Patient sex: M
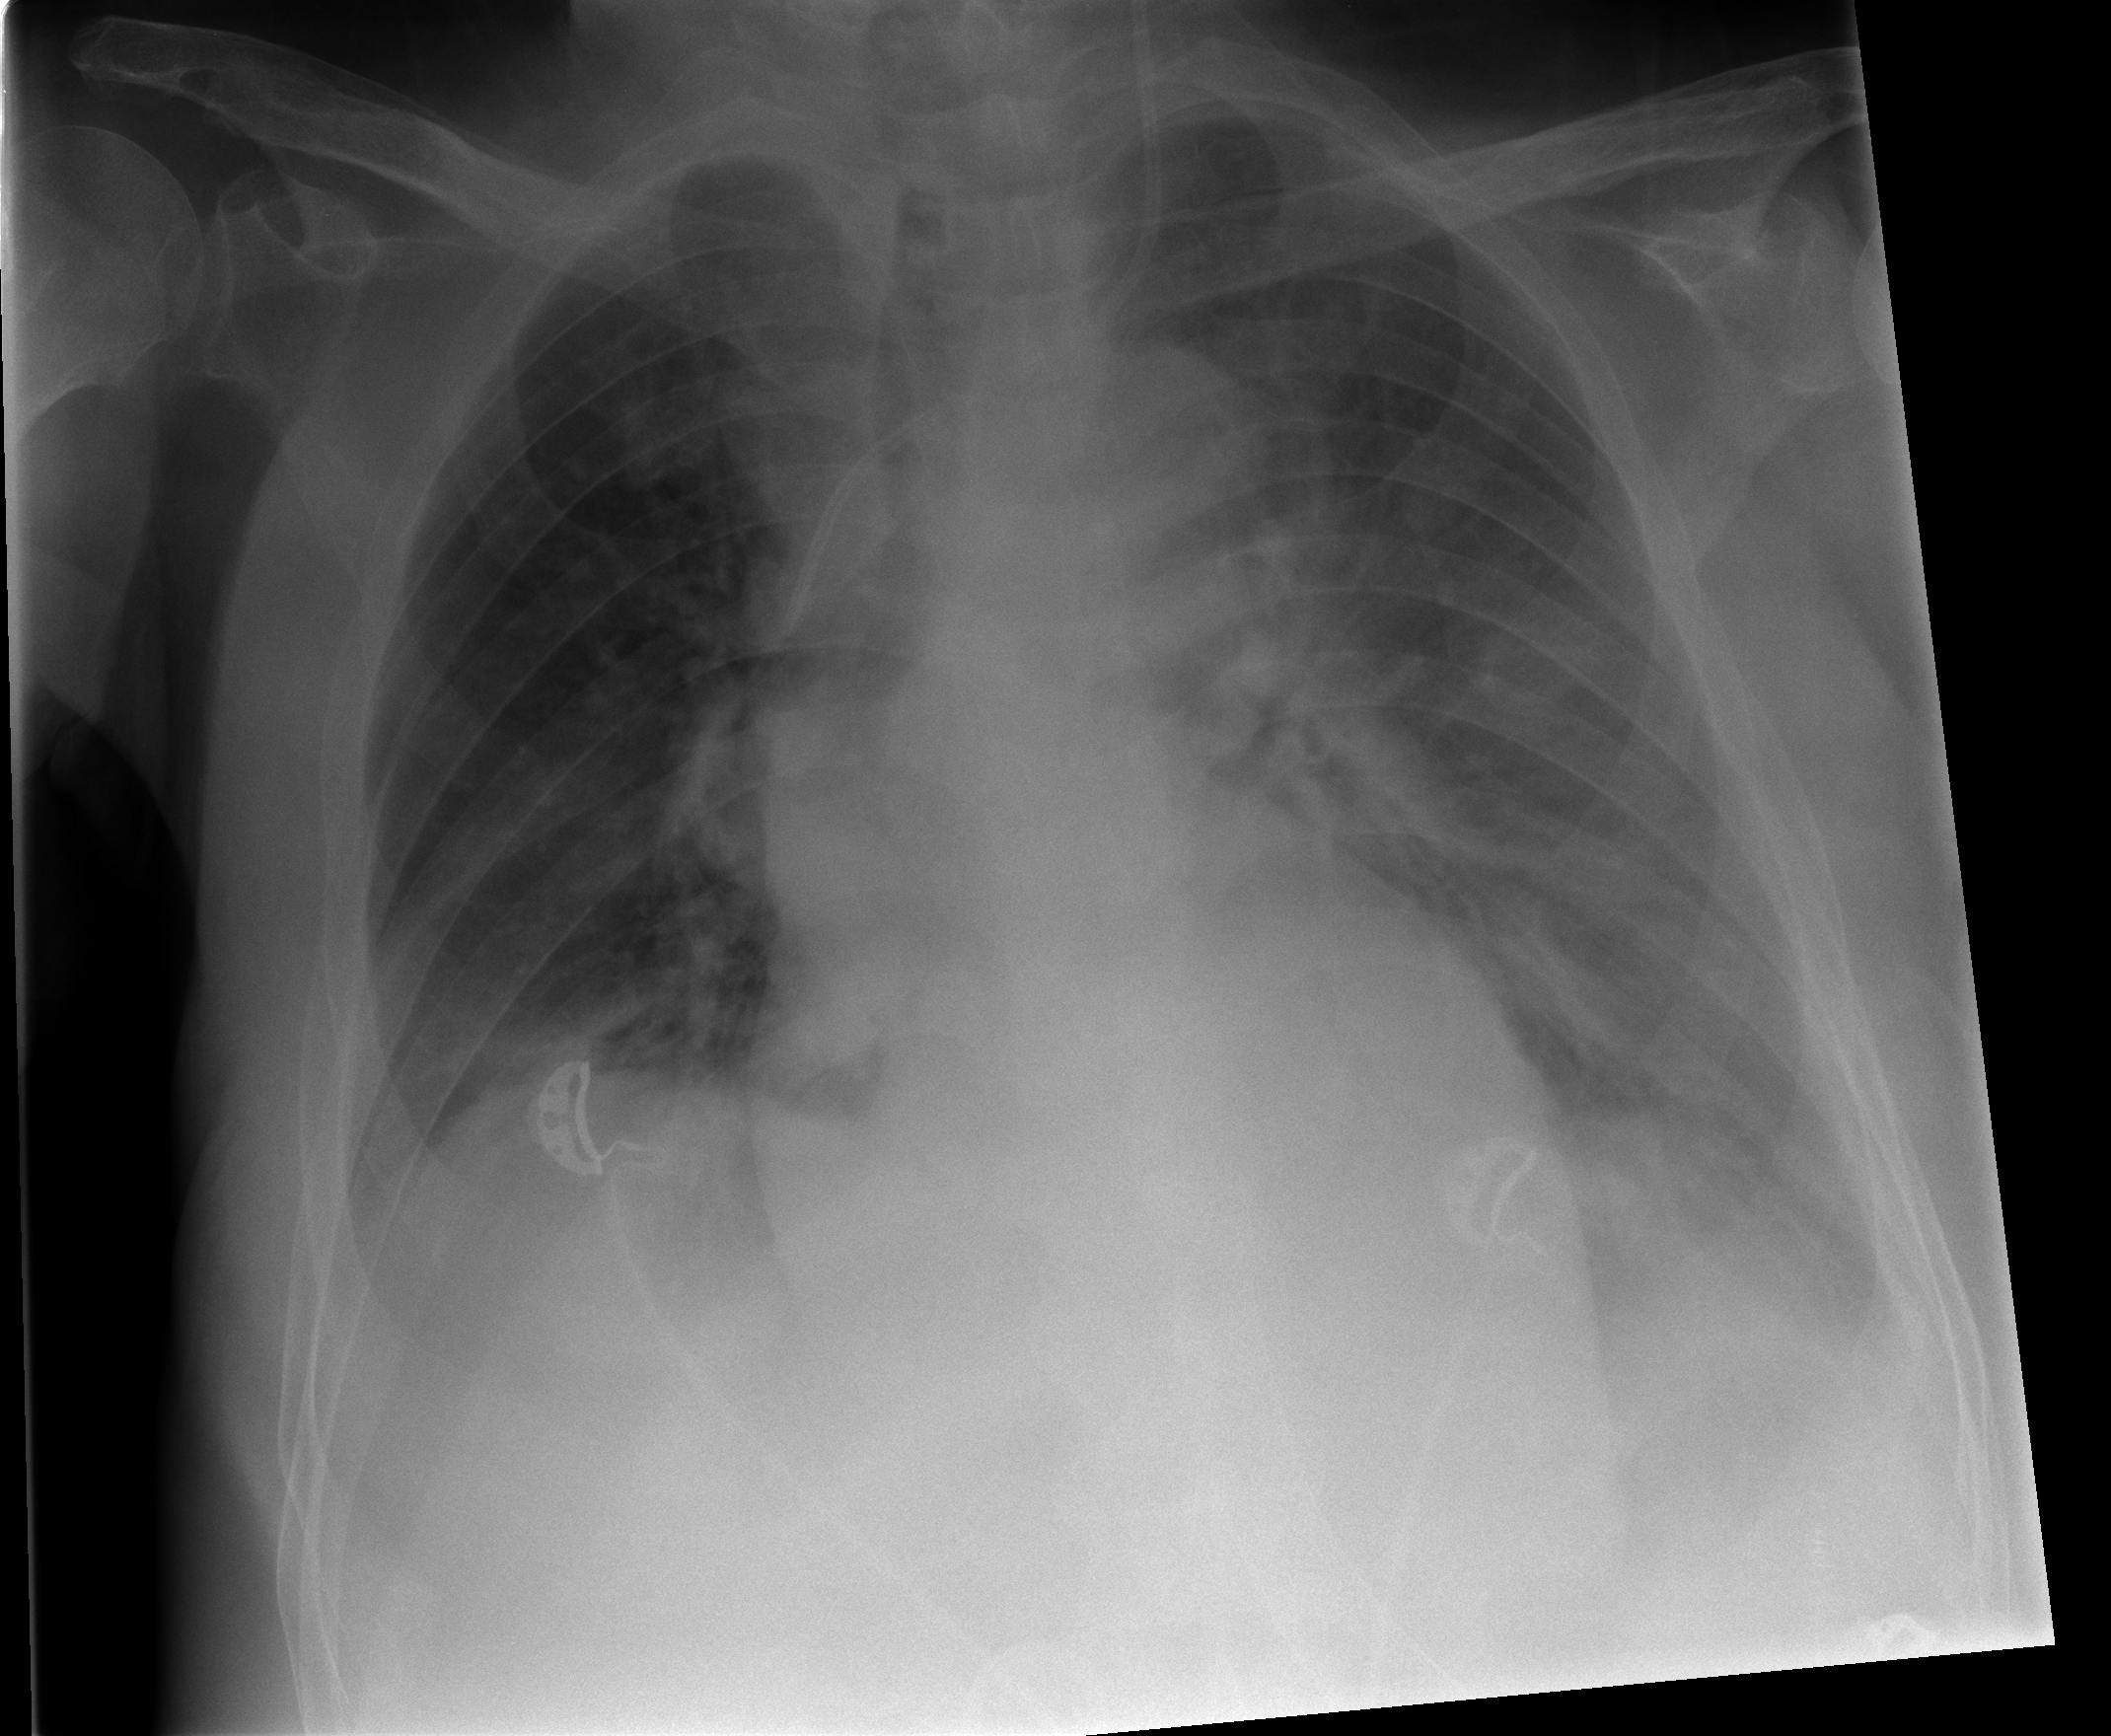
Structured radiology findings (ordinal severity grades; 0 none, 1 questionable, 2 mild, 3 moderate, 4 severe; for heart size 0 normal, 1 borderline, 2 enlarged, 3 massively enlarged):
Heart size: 0
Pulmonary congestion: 0
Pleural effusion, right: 0
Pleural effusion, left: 2
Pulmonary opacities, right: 0
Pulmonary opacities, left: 0
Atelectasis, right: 0
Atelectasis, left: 2